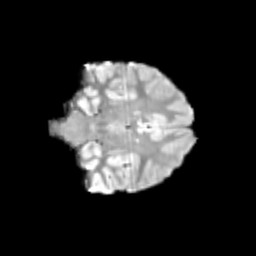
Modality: T2w
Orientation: coronal
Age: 10
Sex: male
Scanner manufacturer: siemens
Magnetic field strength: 3 T
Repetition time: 3.8 s
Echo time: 0.07 s